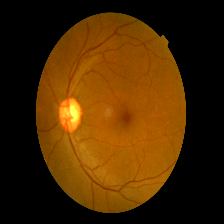
Diabetic retinopathy grade: Mild